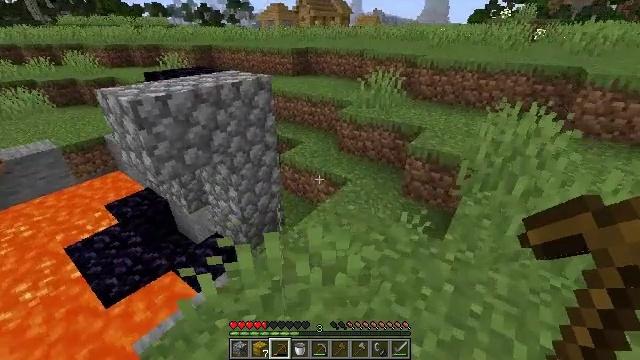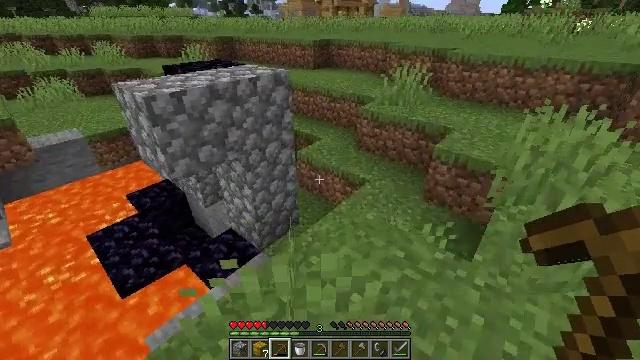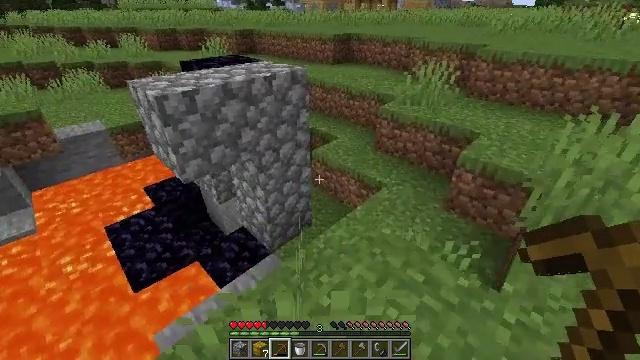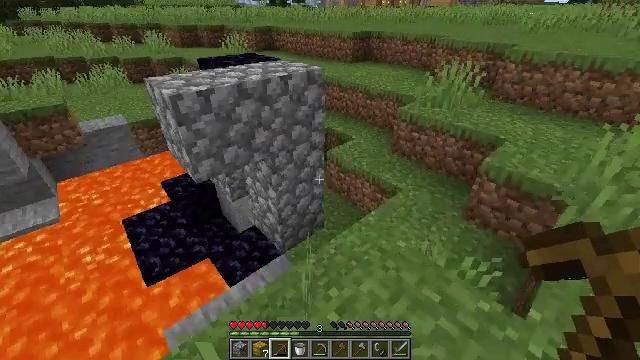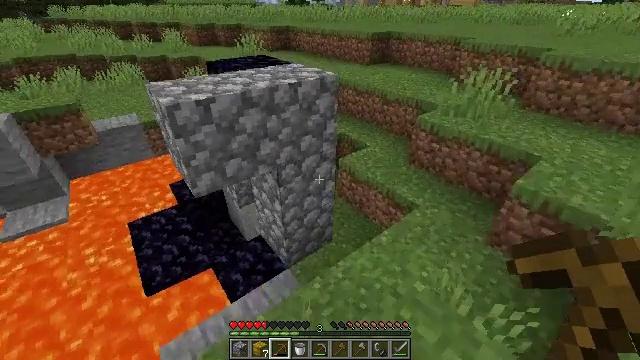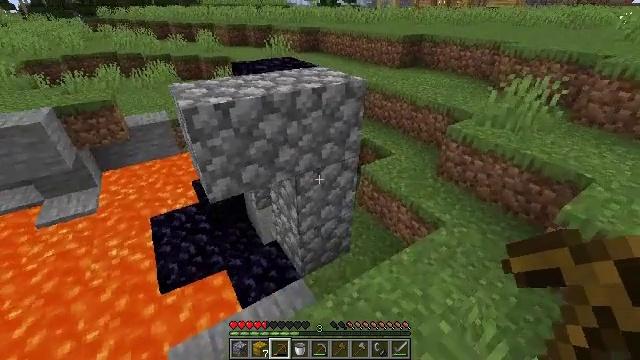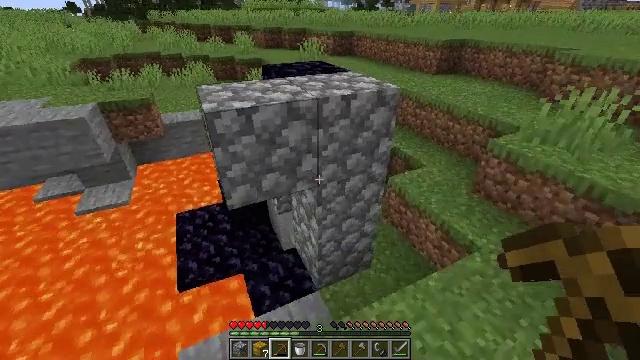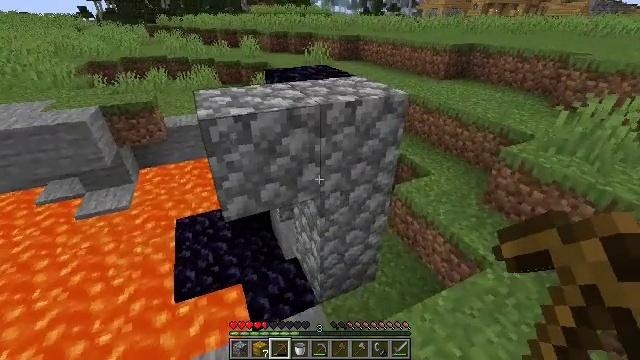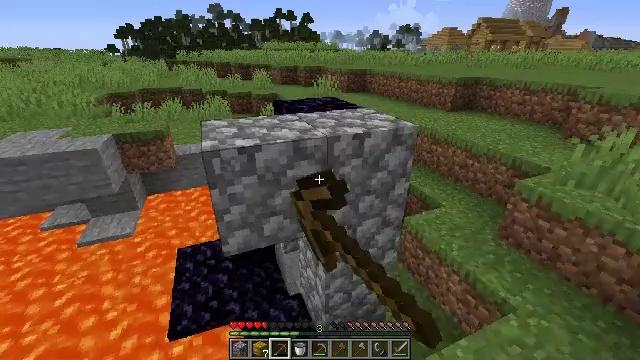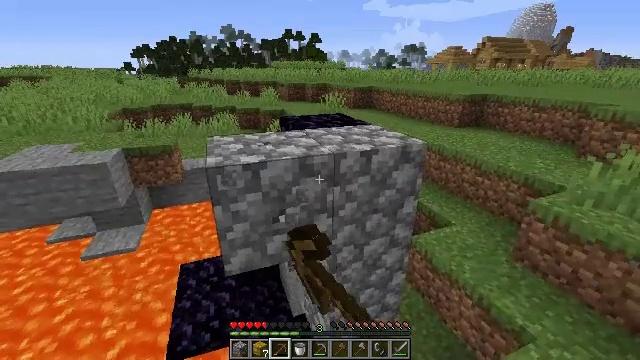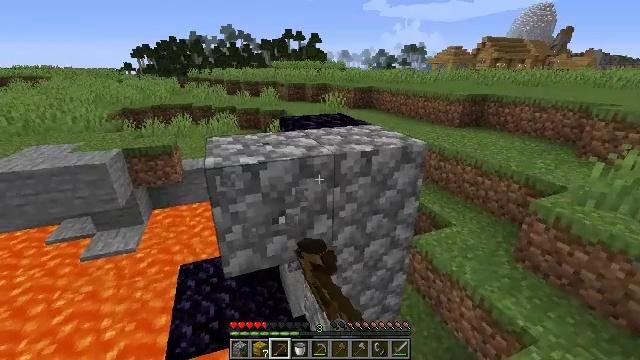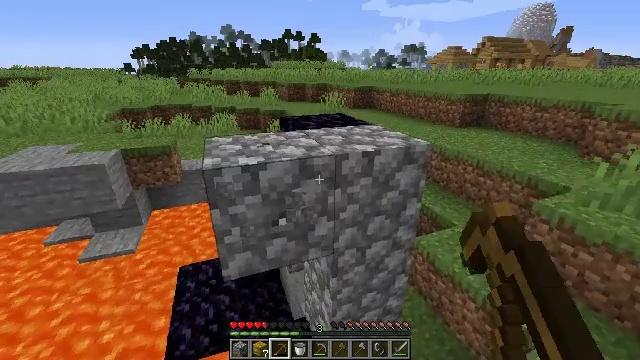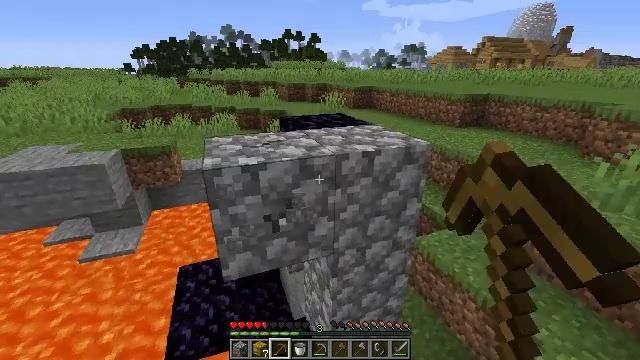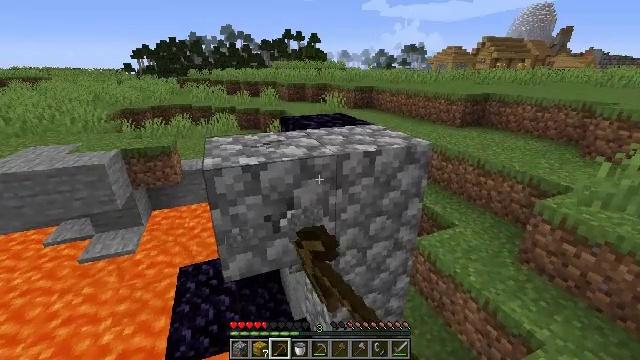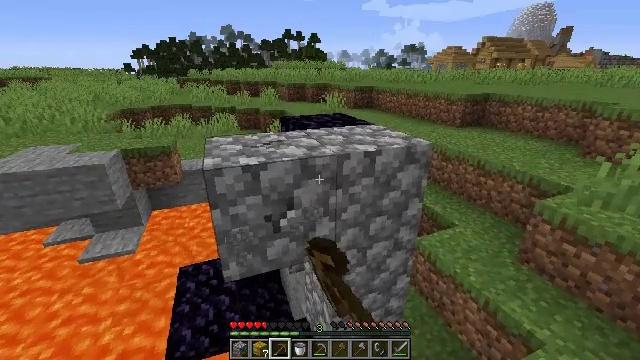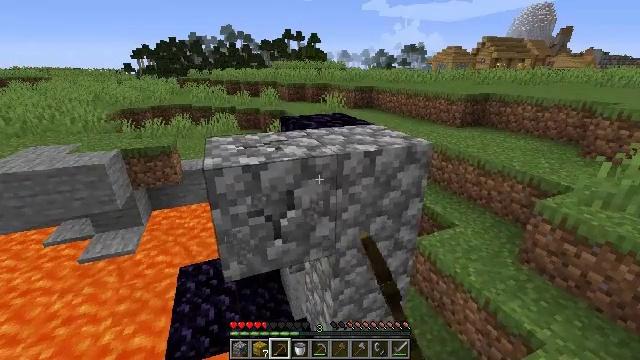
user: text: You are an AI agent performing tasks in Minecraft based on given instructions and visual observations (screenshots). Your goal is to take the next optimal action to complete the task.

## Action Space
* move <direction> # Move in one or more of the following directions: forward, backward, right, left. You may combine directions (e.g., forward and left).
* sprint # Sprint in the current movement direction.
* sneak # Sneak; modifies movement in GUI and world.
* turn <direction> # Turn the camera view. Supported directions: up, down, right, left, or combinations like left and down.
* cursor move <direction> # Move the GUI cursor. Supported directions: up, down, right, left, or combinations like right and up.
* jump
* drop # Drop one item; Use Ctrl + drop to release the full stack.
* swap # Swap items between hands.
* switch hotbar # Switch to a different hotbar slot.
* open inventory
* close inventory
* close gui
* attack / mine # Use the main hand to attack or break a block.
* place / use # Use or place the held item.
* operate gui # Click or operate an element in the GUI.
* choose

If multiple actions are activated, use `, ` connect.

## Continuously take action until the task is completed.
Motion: motion action
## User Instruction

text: Mine cobblestone to craft tools and furnaces.
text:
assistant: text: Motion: move forward, turn left and down
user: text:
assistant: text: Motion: move forward, turn left and down
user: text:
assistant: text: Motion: move forward, turn left
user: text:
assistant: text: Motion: move forward, turn left
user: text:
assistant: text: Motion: move forward, turn left
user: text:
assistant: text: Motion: move forward, turn left
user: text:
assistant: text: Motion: move forward, turn left, attack / mine
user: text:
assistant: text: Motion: turn left and up, attack / mine
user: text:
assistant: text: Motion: turn left and up, attack / mine
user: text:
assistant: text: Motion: attack / mine
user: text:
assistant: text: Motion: attack / mine
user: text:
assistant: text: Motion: attack / mine
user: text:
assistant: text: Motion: attack / mine
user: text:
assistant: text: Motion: attack / mine
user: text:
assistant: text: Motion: attack / mine
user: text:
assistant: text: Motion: attack / mine
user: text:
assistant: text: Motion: attack / mine
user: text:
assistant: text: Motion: attack / mine
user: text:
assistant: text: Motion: attack / mine
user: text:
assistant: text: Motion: attack / mine
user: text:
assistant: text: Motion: attack / mine
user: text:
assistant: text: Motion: attack / mine
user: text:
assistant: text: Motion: attack / mine
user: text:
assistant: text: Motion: attack / mine
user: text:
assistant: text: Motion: attack / mine
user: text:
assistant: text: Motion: attack / mine
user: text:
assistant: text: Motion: attack / mine
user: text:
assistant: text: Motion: attack / mine
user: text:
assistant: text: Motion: attack / mine
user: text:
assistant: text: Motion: attack / mine